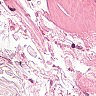
Metastatic tissue present: no